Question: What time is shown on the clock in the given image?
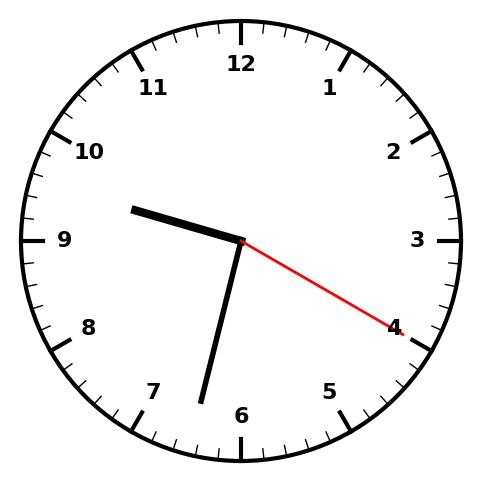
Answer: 09:32:20